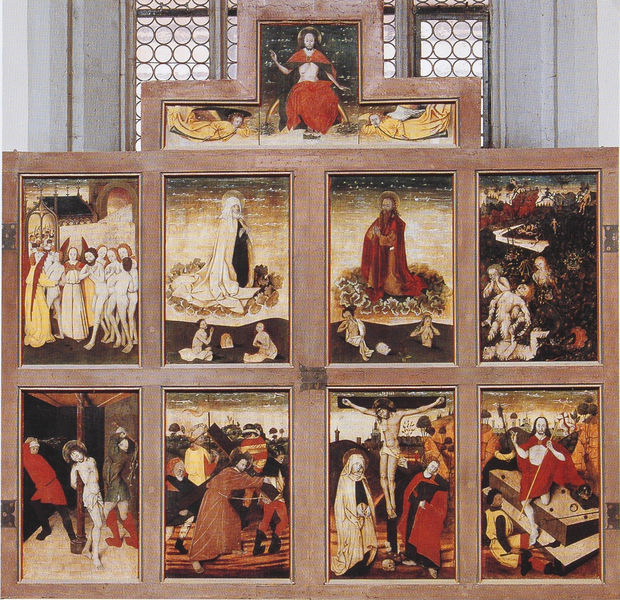
Titel: Hochaltar, Rückseite des gotischen Schreines
Künstler: Friedrich Herlin
Standort: Nördlingen
Institution: St. Georg
Schlagwörter: flügel, gott, mann, nackt, nackter, umhang, frauen, menschen, braun, fenster, frau, holz, kleid, kleider, männer, schwarz, rot, leute, bart, richter, henker, rahmen, stein, tod, tot, trauer, niederlande, kirche, gewand, gold, mantel, kinder, engel, bilder, figuren, detail, holzrahmen, foto, kreuz, münchen, dom, knien, beten, gebet, münster, altar, hochaltar, photo, serie, leben, christus, grab, jesus, jesus christus, kreuzigung, ostern, leiden, ermordung, mittelalter, kruzifix, heilige, jünger, heilig, maria, madonna, anbetung, beweinung, szenen, dyptichon, christentum, grablegung, auferstehung, acht, altarbild, tafelbild, tryptichon, verglasung, hamburg, retabel, stifter, tafeln, flügelaltar, mittelater, altarbilder, triptichon, folter, passion, diptychon, kreuzweg, klappen, geisselung, kreuztragung, polyptichon, kirchwe, stifterfiguren, leidensweg, bildtafeln, chrsitus, leidensgeschichte, heilsgeschichte, bleiverglasung, taflebild, altar grünewald isenheim, bussweg, leiden körper